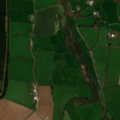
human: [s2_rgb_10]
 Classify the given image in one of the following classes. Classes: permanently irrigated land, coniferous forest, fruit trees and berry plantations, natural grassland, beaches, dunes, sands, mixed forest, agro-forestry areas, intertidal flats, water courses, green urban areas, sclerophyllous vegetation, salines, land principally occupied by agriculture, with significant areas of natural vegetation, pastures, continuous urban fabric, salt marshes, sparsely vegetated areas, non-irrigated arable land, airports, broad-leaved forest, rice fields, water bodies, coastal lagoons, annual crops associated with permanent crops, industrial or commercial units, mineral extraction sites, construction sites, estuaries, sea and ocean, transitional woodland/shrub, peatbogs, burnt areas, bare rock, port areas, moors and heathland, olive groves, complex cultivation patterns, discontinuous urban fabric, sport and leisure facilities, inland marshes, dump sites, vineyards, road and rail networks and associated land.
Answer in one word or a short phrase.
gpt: non-irrigated arable land, pastures, coniferous forest